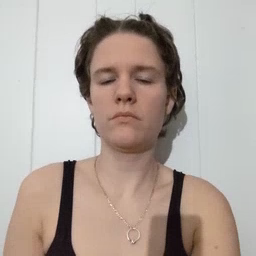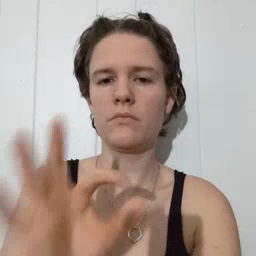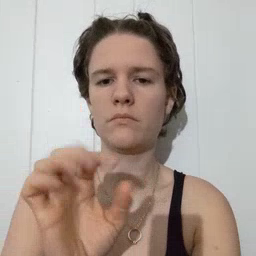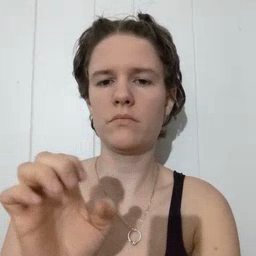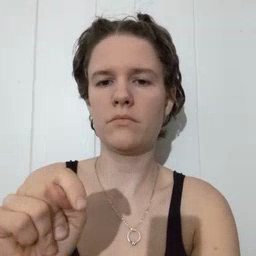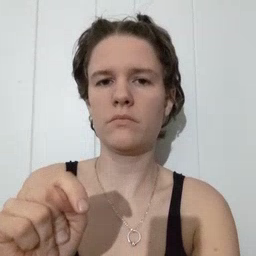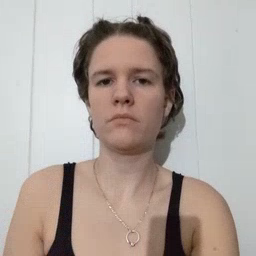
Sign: feet